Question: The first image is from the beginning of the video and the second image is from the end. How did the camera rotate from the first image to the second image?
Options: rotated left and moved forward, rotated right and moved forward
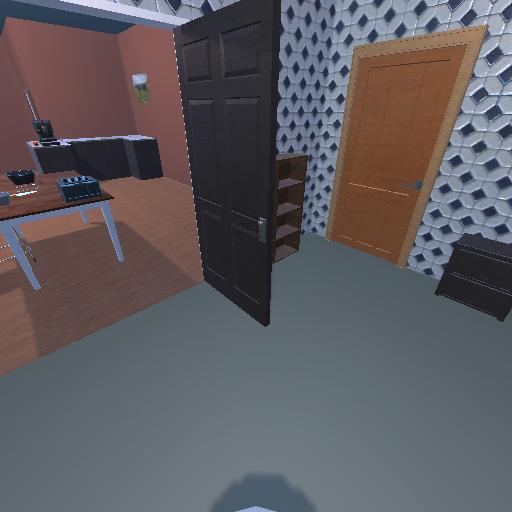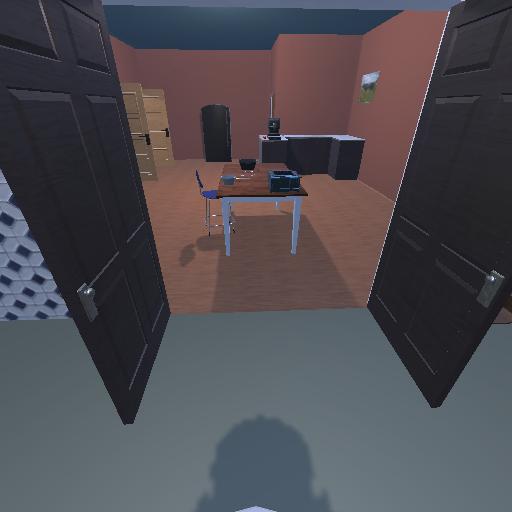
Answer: rotated left and moved forward